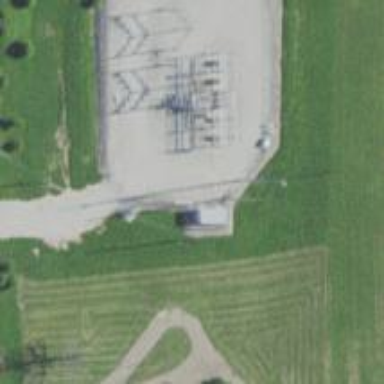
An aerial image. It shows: Power substation.